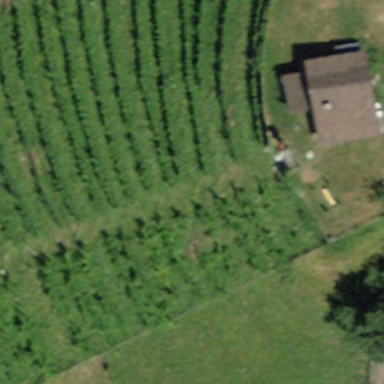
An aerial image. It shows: Beautiful vineyard in the countryside.